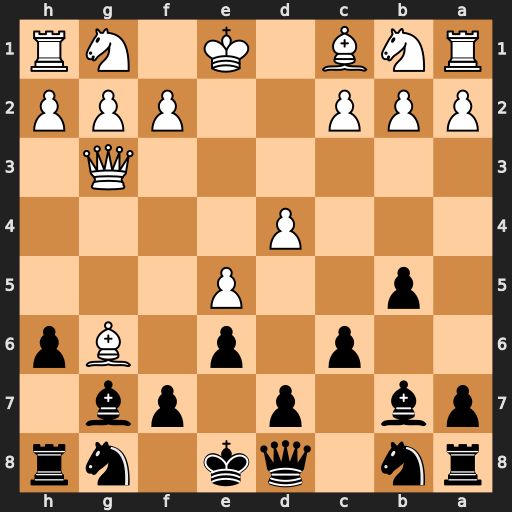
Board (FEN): rn1qk1nr/pb1p1pb1/2p1p1Bp/1p2P3/3P4/6Q1/PPP2PPP/RNB1K1NR
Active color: b
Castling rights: KQkq
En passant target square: -
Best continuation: fxg6 Qxg6+ Kf8